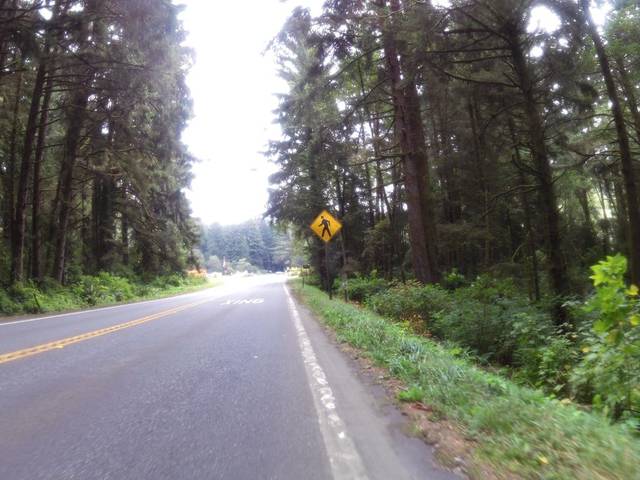
Region: United States
Coordinates: 41.585, -124.089